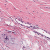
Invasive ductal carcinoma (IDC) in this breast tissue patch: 0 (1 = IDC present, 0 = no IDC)